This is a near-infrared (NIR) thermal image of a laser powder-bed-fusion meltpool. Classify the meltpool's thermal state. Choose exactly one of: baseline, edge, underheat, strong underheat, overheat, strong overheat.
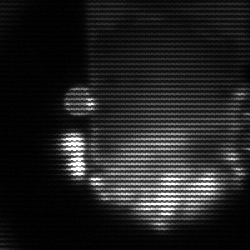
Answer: baseline